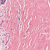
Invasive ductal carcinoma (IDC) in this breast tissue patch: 0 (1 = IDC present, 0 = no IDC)